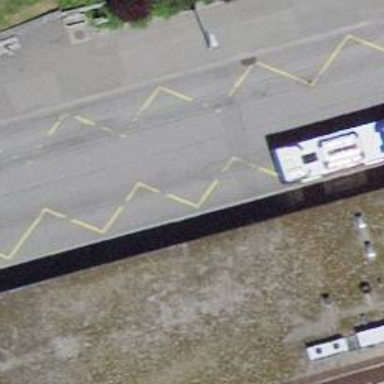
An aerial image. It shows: Public transport stop position.